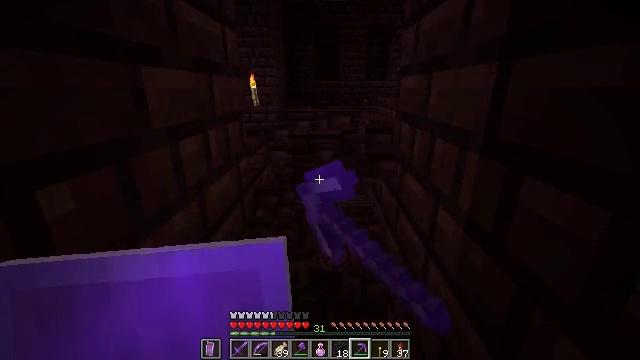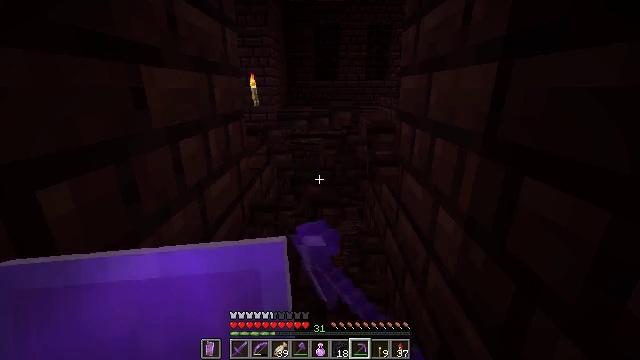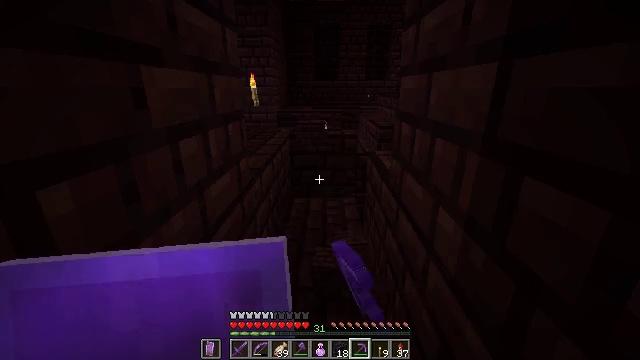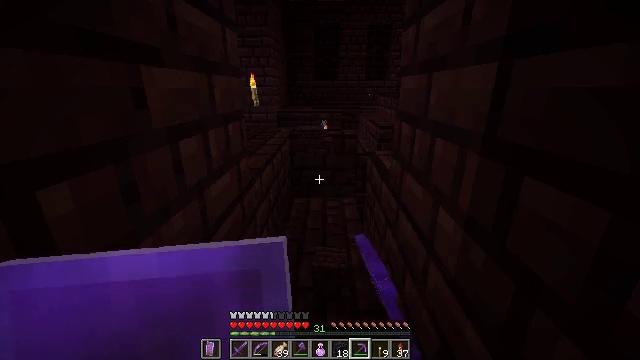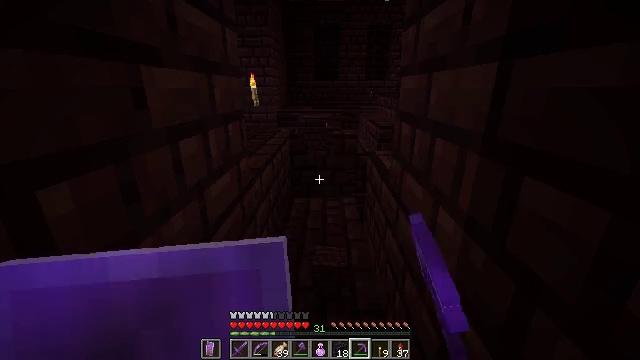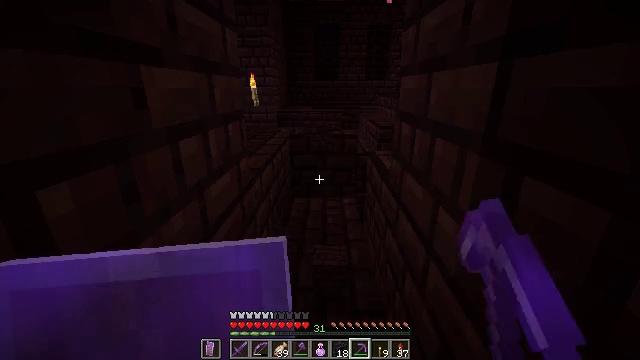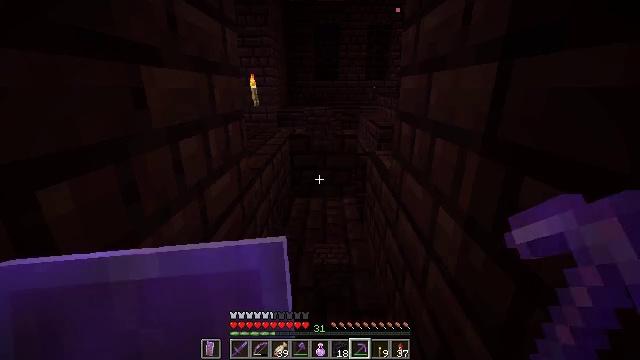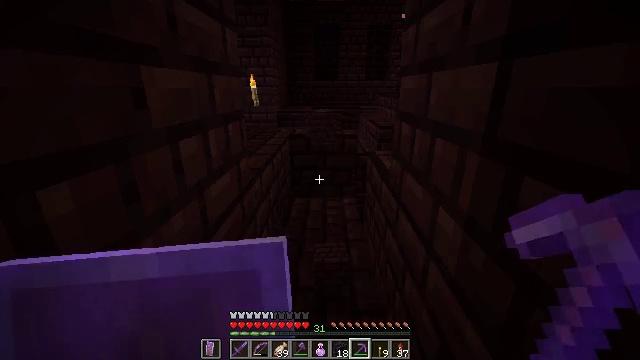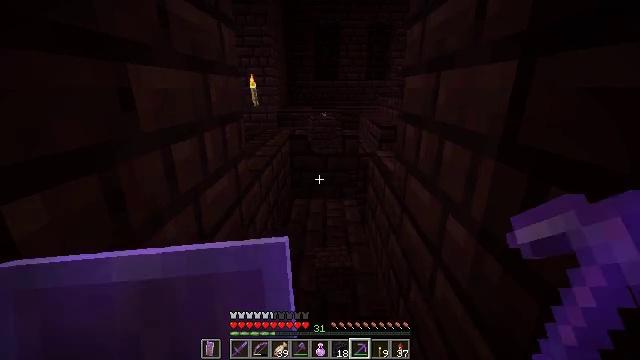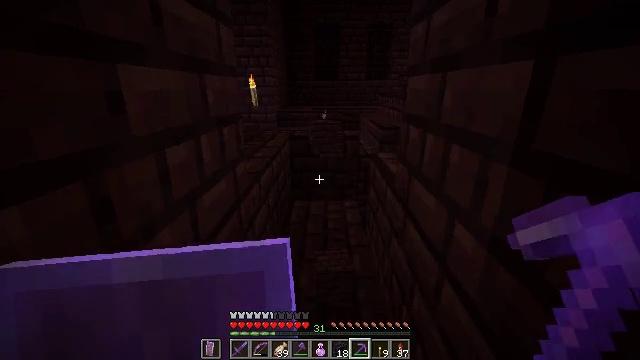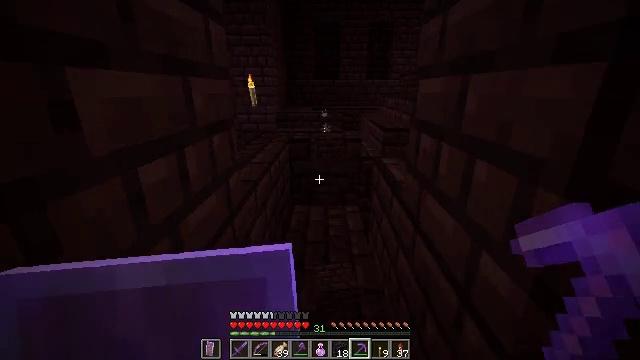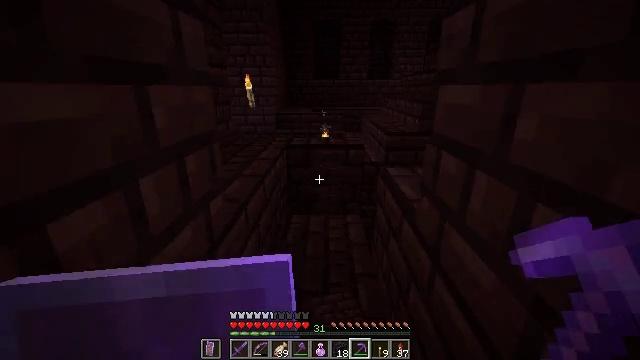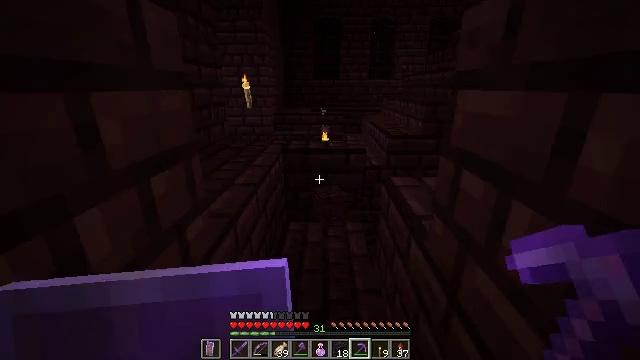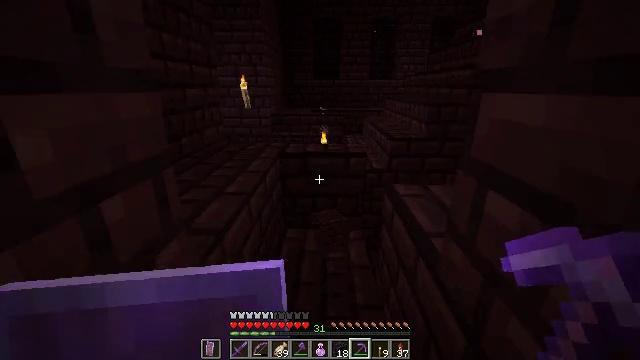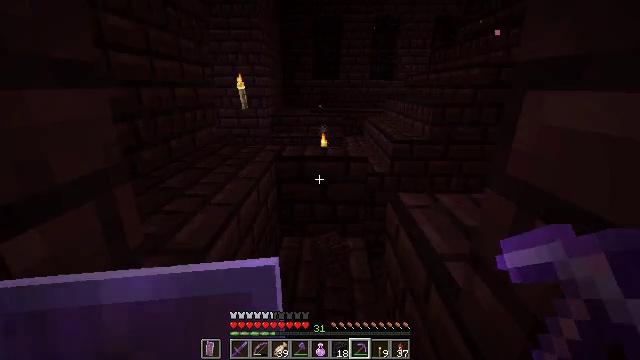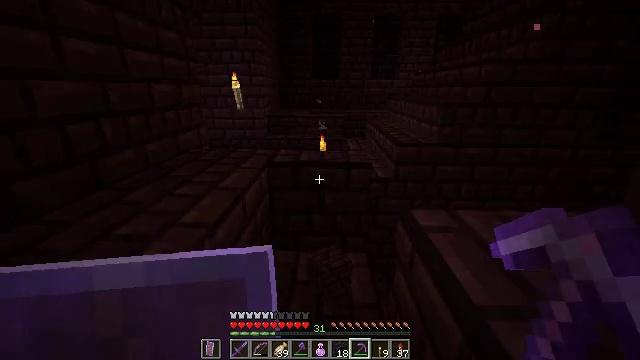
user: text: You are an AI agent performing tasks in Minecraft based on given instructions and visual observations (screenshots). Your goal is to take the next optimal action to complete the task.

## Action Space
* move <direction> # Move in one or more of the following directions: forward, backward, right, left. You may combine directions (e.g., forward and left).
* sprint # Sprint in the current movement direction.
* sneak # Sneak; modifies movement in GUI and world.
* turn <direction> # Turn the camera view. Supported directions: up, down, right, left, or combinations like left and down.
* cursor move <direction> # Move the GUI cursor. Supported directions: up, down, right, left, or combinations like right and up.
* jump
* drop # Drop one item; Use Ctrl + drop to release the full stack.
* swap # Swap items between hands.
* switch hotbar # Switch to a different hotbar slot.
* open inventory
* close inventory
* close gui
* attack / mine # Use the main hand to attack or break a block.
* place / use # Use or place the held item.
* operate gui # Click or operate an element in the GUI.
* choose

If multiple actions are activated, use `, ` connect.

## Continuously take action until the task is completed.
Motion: motion action
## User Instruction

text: Destroy the nether brick stairs to clear a path.
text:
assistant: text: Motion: attack / mine
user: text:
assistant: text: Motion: no_op
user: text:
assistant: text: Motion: no_op
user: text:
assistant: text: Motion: no_op
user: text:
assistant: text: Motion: no_op
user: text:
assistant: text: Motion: no_op
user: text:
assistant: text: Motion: no_op
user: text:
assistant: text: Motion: move forward
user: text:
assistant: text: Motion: move forward
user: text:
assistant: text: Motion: move forward
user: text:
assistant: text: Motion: move forward
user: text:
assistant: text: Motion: move forward
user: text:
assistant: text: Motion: move forward
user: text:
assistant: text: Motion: move forward
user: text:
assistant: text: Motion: move forward
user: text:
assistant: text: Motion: turn down
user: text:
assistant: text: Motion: no_op
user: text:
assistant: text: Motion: no_op
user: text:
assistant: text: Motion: no_op
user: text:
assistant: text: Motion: no_op
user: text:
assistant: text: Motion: attack / mine
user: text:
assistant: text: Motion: attack / mine
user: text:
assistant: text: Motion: attack / mine
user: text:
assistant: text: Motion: attack / mine
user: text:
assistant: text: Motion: attack / mine
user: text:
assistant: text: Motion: attack / mine
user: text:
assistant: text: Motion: attack / mine